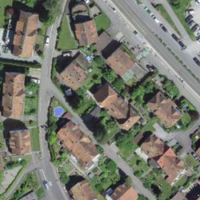
EUNIS habitat code: 54
Species observed at this site:
Sambucus nigra
Echium vulgare
Asplenium scolopendrium